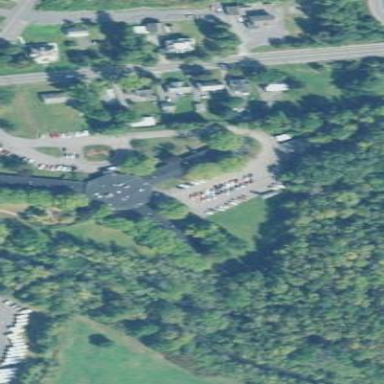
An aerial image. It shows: Nursing home building.